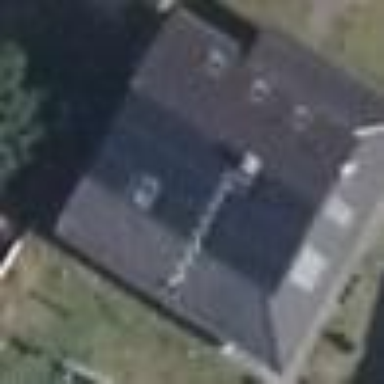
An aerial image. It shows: Detached building.